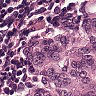
Metastatic tissue present: yes